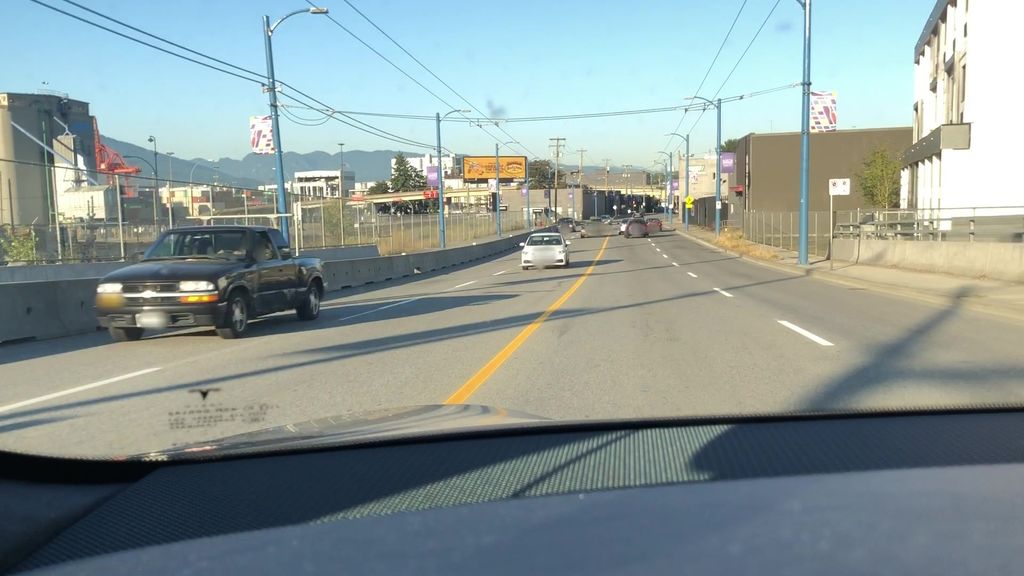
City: vancouver